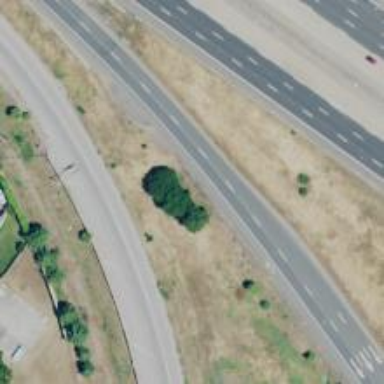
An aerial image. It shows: Motorway link.